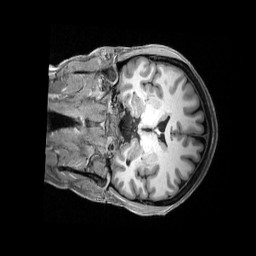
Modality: T1w
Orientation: coronal
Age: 47
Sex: female
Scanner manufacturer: siemens
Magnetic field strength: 3 T
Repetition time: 2.3 s
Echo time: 0.00228 s